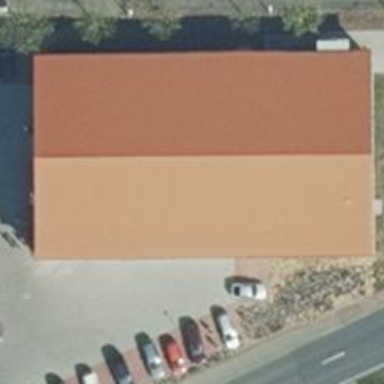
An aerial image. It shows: Building.